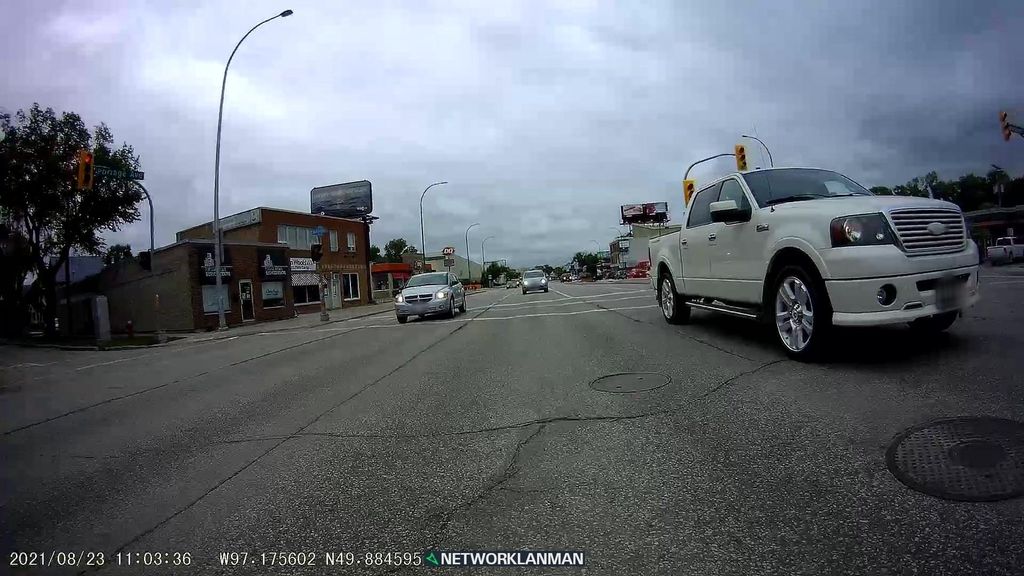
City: winnipeg